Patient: sex M, age 54
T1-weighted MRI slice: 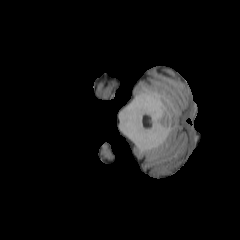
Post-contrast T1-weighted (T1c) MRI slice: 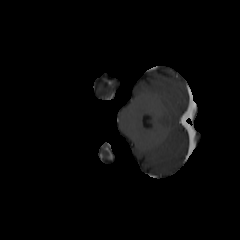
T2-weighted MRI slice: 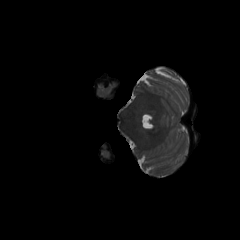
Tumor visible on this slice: no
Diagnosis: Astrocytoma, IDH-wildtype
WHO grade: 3